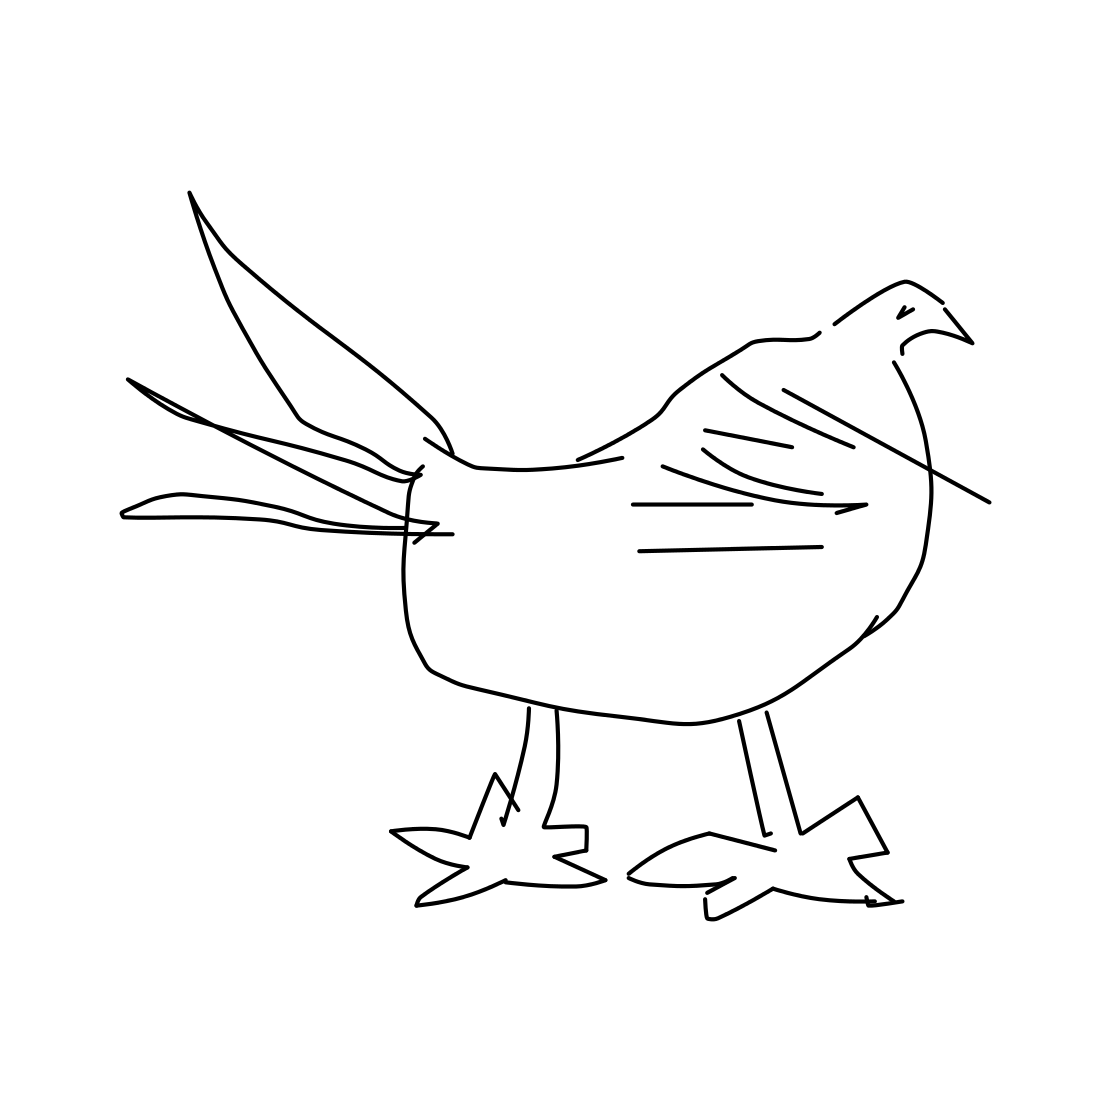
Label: rooster